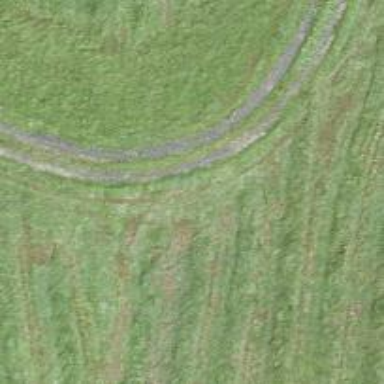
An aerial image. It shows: Grassy track with grade 5 track type.